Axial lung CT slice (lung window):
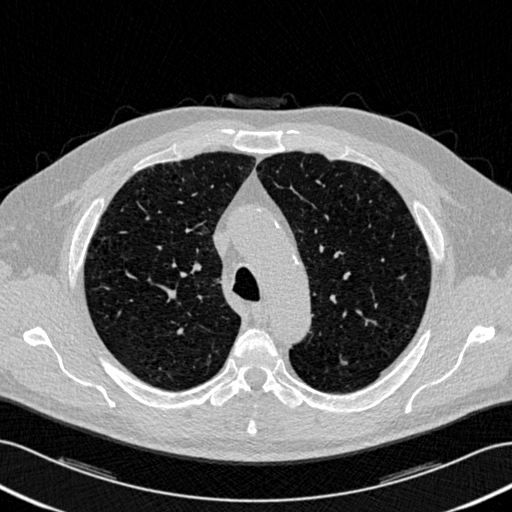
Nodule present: yes
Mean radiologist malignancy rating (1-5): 3